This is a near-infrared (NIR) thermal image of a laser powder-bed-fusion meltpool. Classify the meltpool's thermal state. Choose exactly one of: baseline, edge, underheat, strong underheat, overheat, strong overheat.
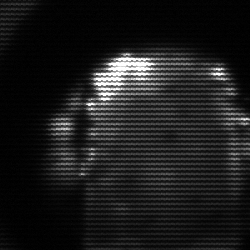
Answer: baseline